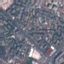
Land use / land cover class: Residential